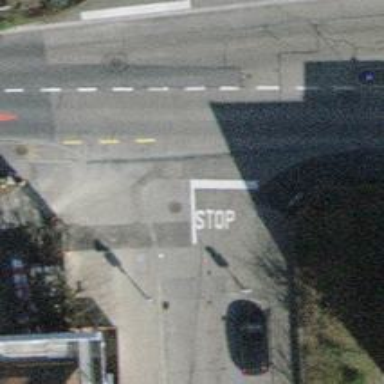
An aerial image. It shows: Unmarked crossing with traffic calming table.